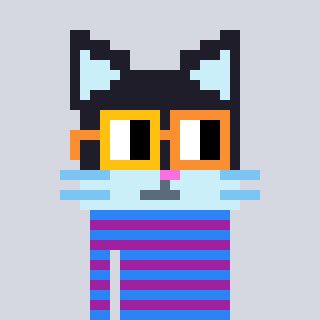
a pixel art character with square yellow and orange glasses, a cat-shaped head and a magenta-colored body on a cool background